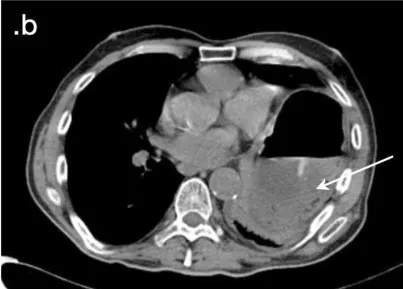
A-B. Pre-operative thoracoabdominal computed tomography scan: the seven-centimeter left hemi-diaphragmatic defect associated with herniation of the fundus, body and gastric antrum, along with the spleen.
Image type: radiology (ct)